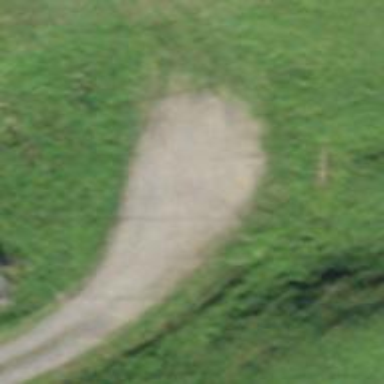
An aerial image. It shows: Turning circle on the road.